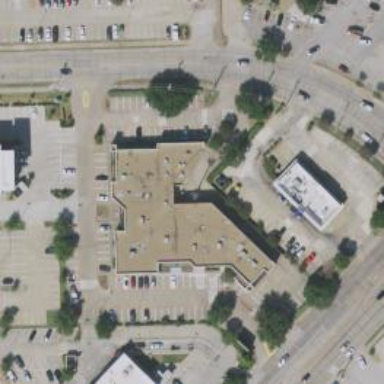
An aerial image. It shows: Healthcare clinic.